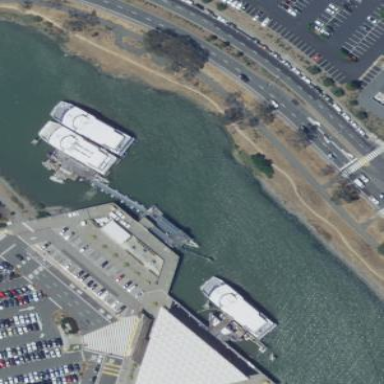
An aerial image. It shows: Pier serving as public transport platform for ferries.